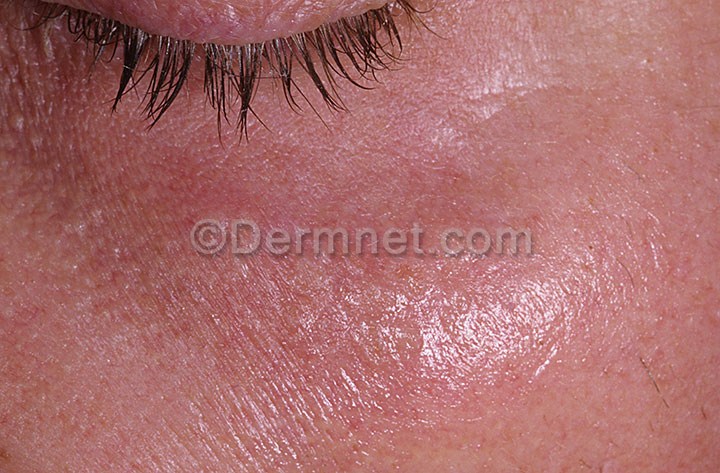
Disease: Warts Molluscum and other Viral Infections